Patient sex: M
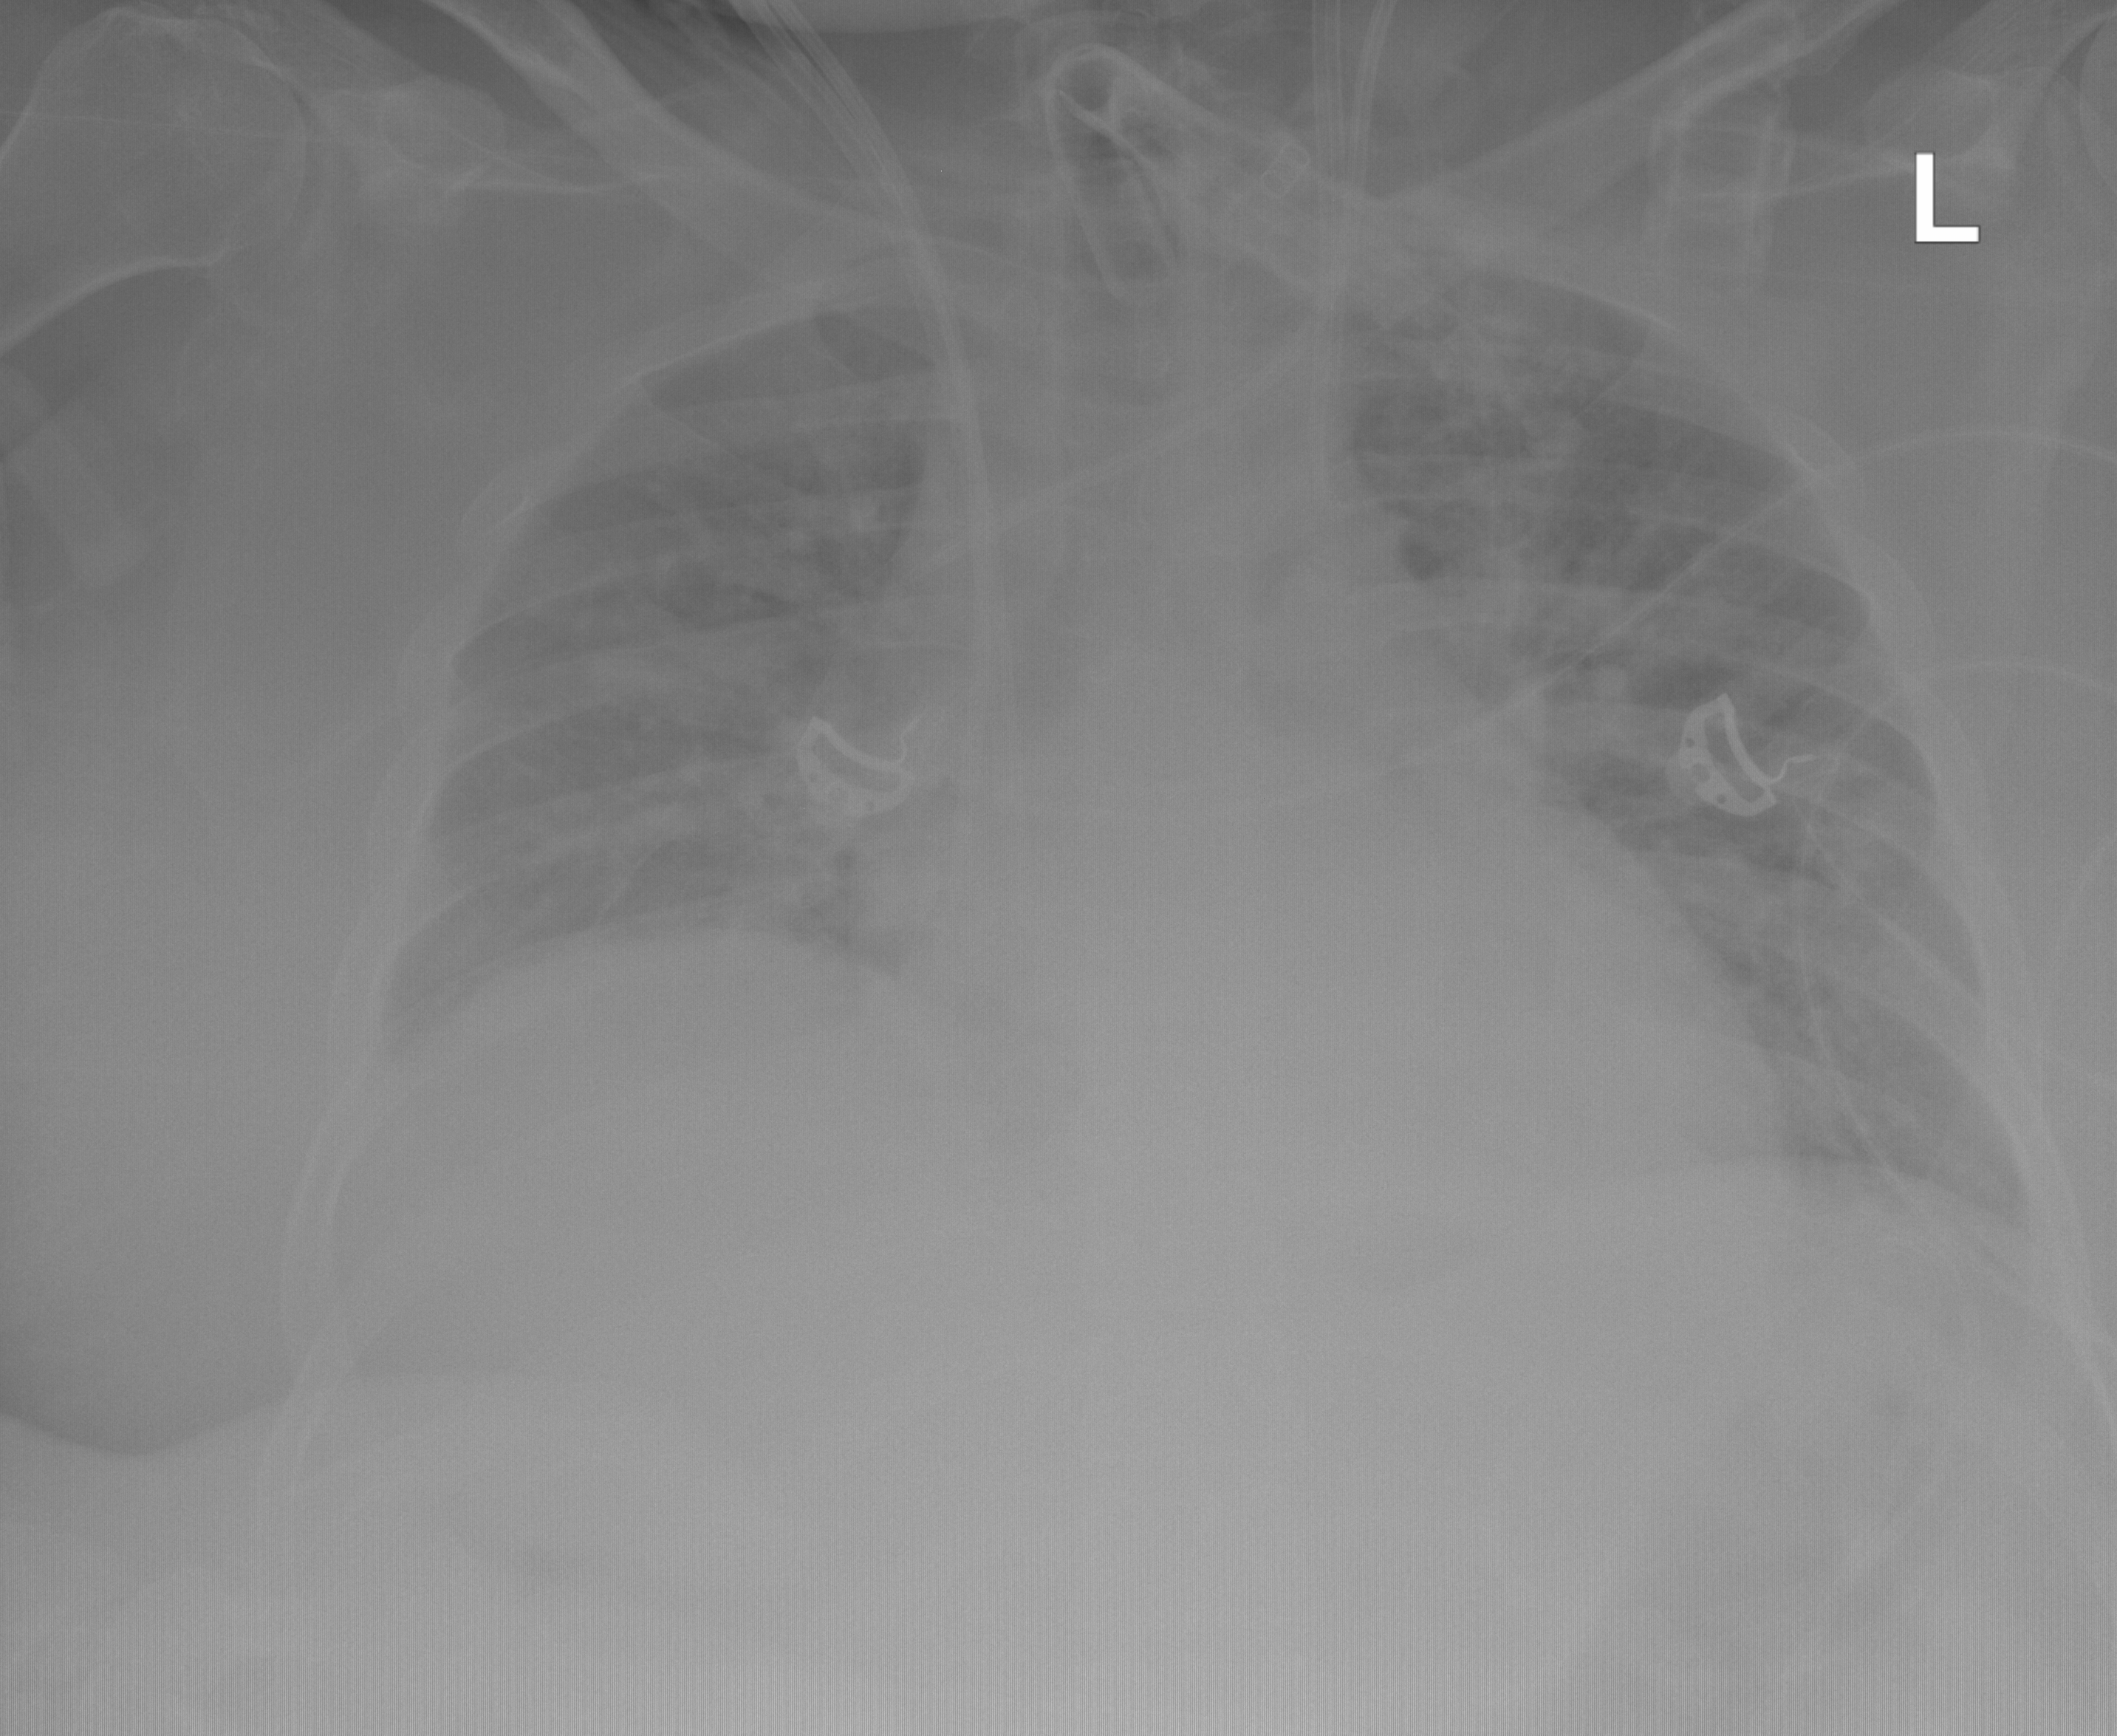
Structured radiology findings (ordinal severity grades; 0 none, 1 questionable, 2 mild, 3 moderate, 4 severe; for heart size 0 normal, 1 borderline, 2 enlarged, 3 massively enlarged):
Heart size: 2
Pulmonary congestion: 2
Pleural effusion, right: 0
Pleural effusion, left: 0
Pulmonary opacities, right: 2
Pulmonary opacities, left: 2
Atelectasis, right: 0
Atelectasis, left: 0